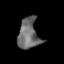
Tissue: lung
Cell type: Epithelial cells
Senescence score: 0.1811
Nuclear area (px): 635
Mean DAPI intensity: 106.394